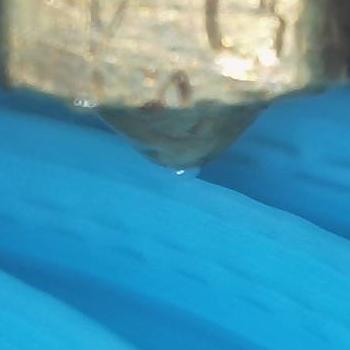
Flow rate: 188%